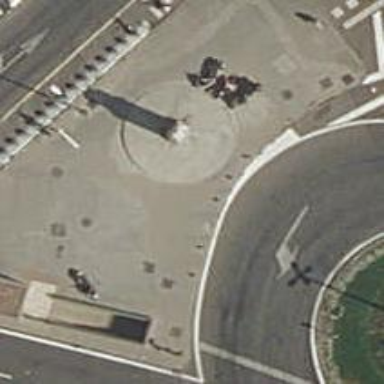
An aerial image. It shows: Memorial statue of historic significance.